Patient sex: F
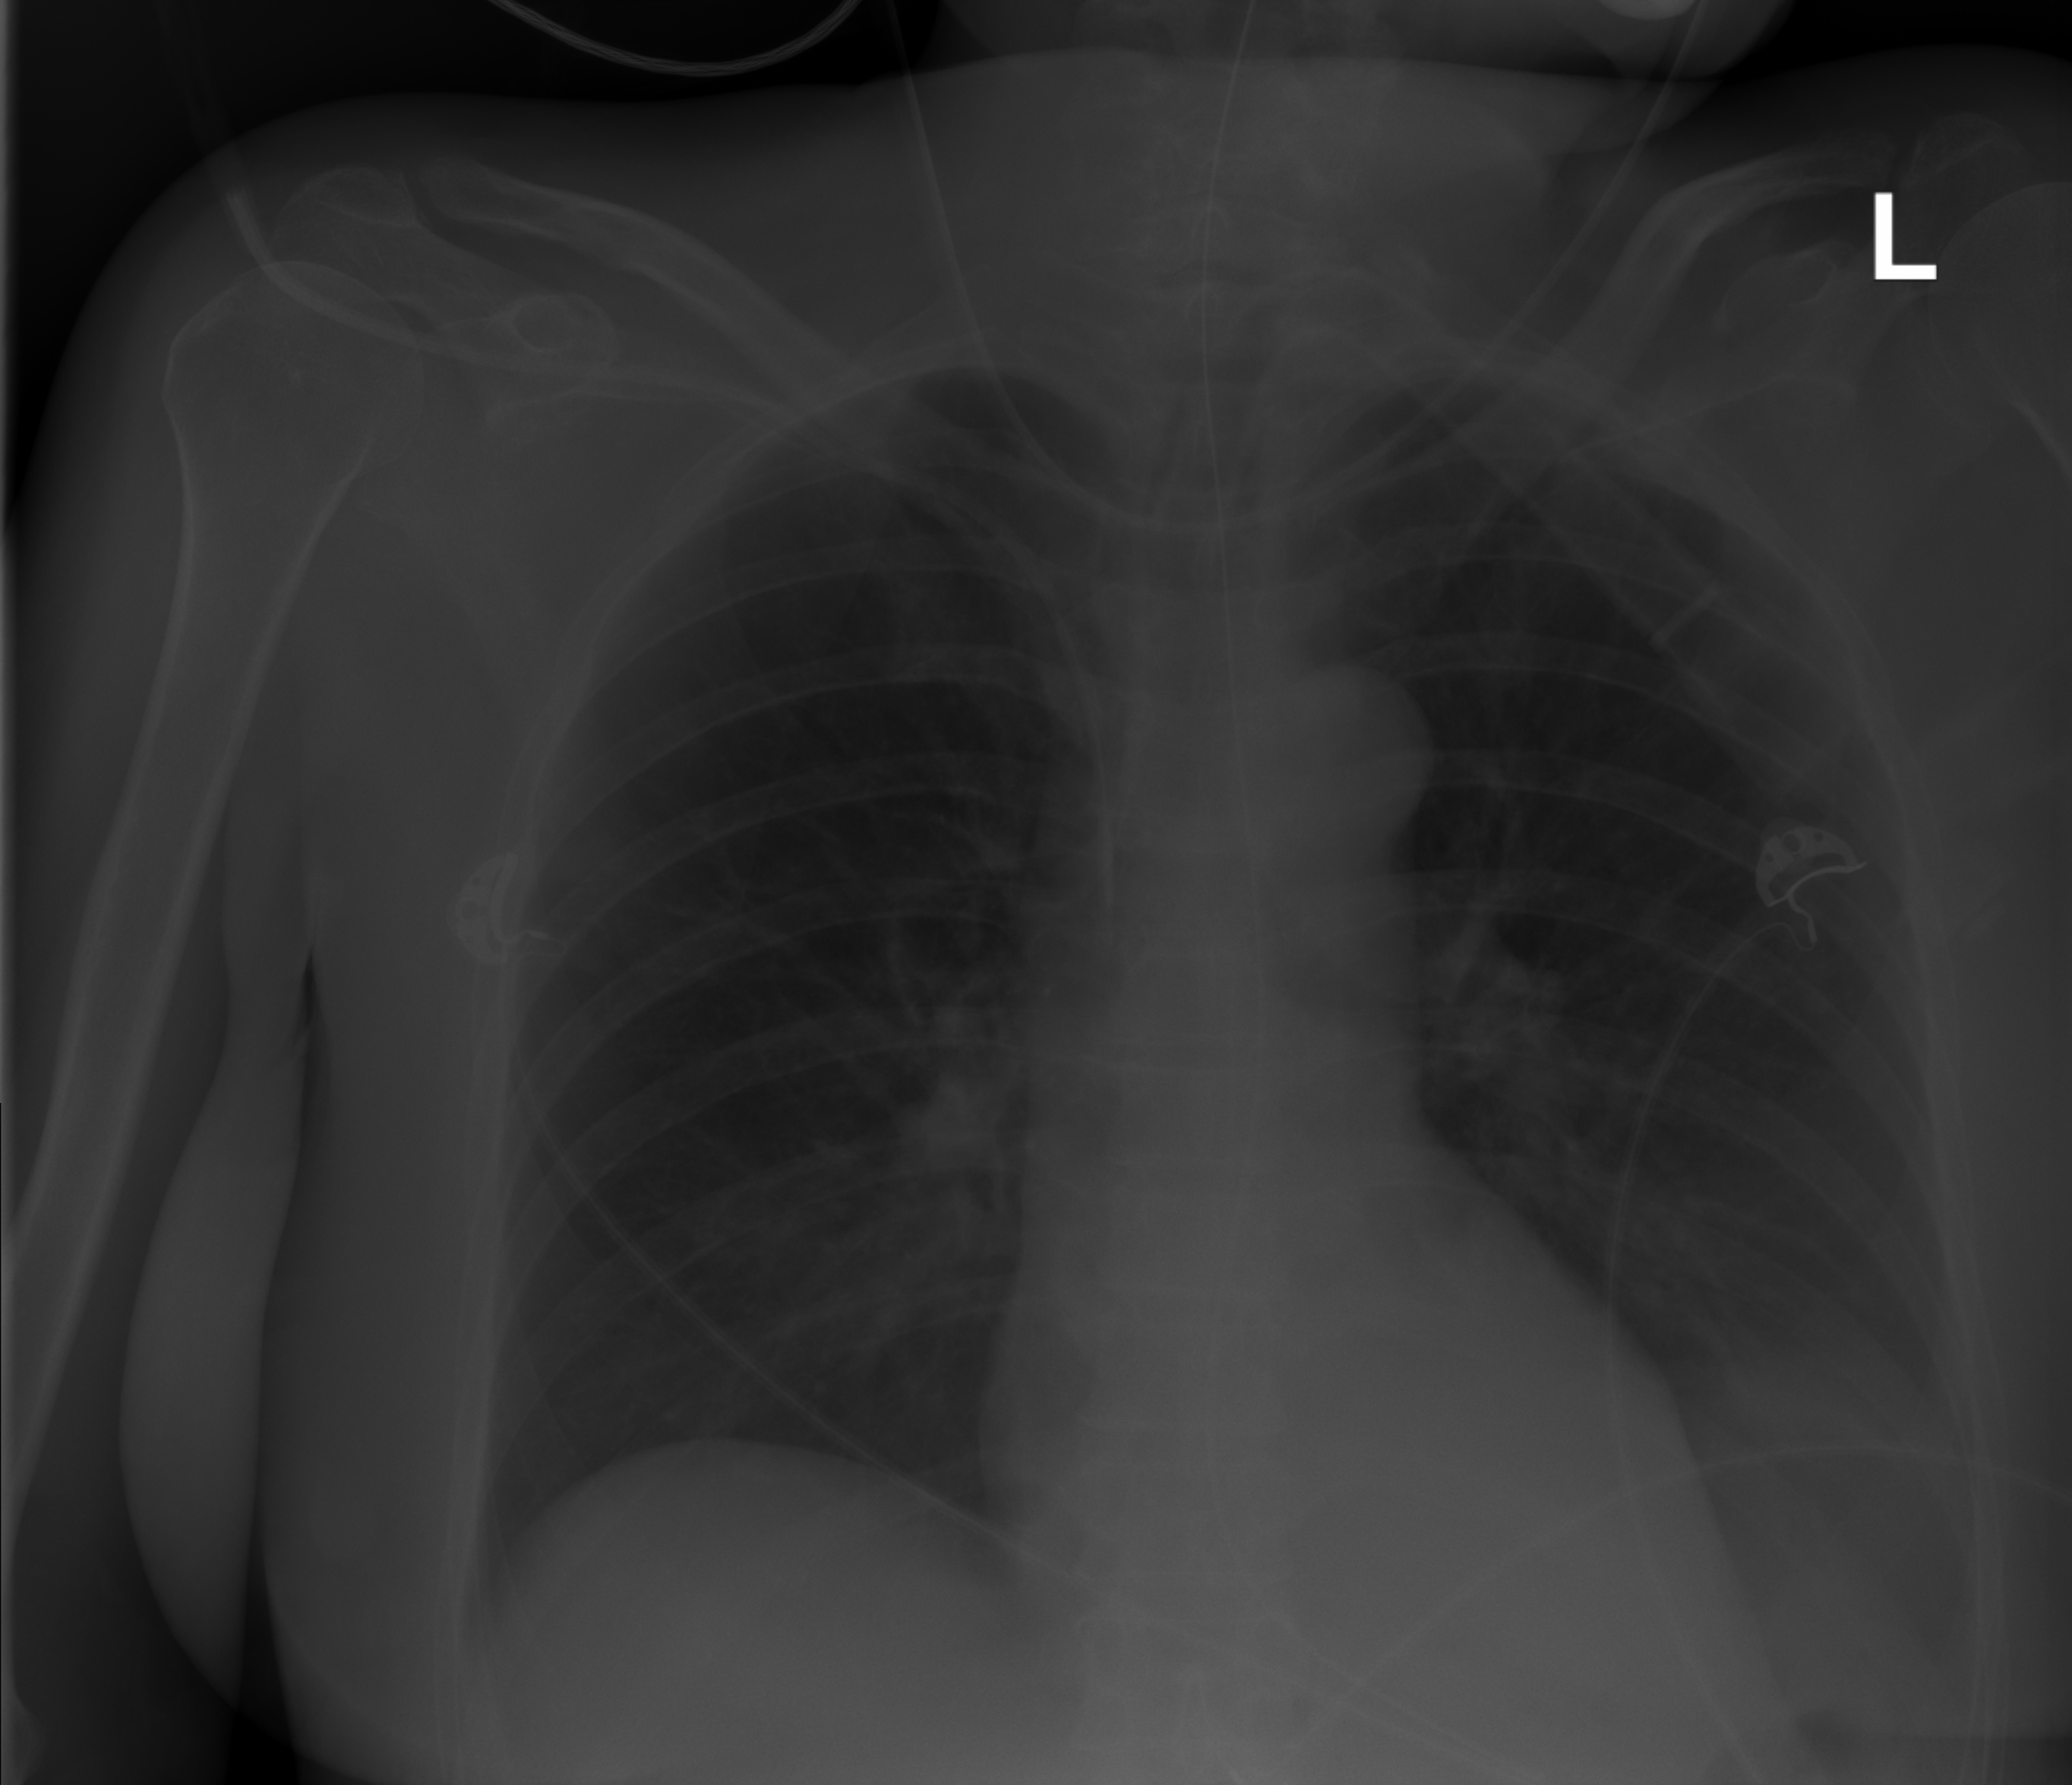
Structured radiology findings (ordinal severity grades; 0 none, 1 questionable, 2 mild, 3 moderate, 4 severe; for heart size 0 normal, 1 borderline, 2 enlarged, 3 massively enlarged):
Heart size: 2
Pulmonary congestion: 0
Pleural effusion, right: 0
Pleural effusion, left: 3
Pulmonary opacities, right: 0
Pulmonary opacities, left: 0
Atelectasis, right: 0
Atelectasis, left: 2